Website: slack
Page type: billing-address
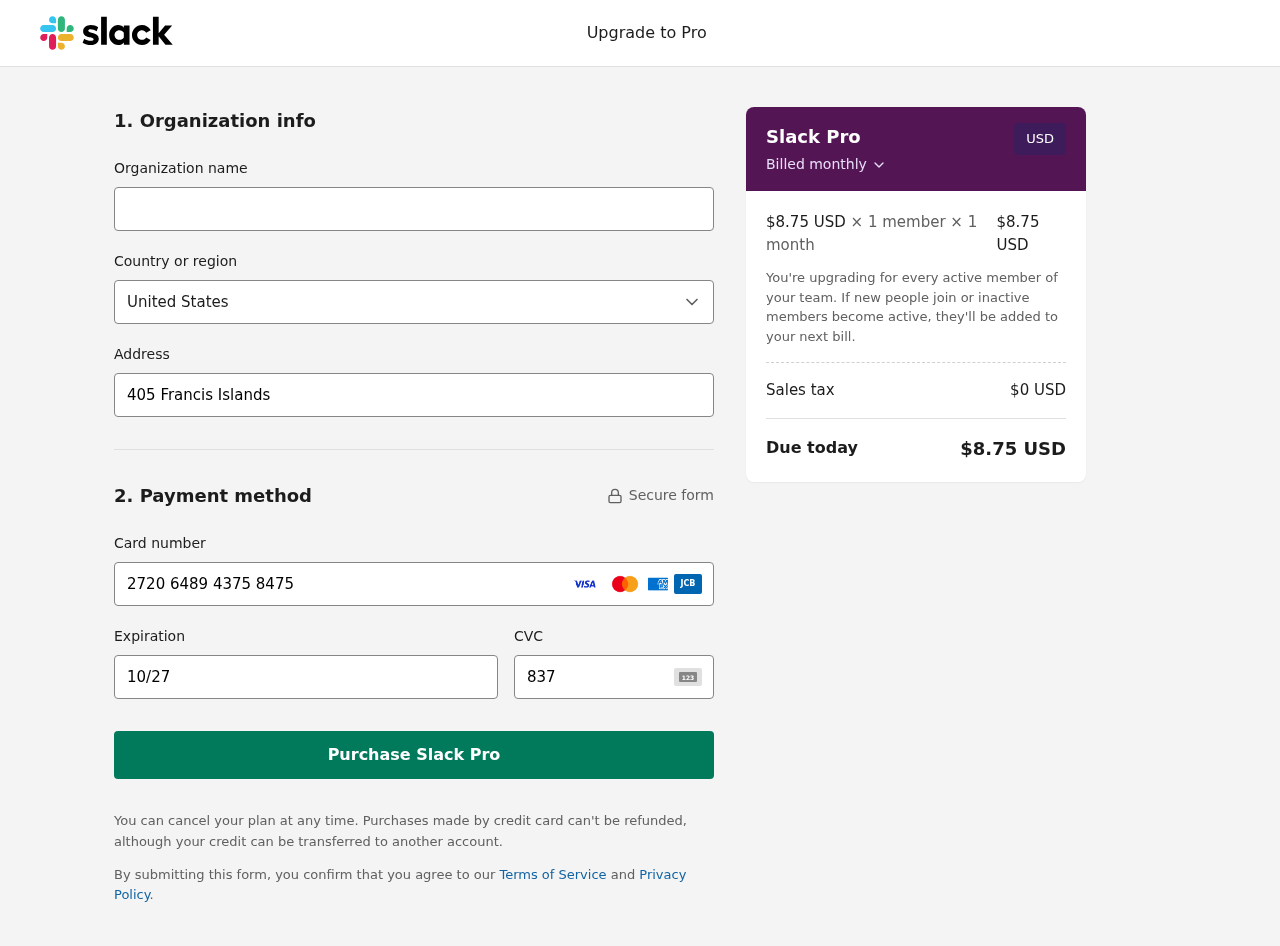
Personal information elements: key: PII_CARD_CVV
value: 837
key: PII_CARD_EXPIRY
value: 10/27
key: PII_CARD_NUMBER
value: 2720 6489 4375 8475
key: PII_COUNTRY
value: United States
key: PII_STREET
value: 405 Francis Islands
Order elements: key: ORDER_PRICE_PER_MEMBER
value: $8.75 USD
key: ORDER_MEMBER_COUNT
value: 1
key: ORDER_MONTH_COUNT
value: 1
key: ORDER_SUBTOTAL
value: $8.75 USD
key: ORDER_TAX
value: $0
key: ORDER_TOTAL
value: $8.75 USD